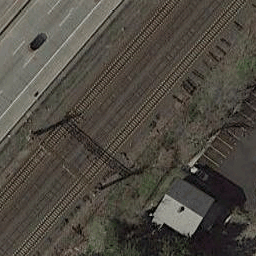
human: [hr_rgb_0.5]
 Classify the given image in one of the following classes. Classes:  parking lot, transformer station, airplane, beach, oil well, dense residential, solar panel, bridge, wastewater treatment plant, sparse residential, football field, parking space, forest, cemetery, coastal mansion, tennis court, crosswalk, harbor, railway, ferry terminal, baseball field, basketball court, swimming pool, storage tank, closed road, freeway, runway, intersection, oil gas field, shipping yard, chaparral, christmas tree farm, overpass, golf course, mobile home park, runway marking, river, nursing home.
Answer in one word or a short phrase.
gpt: railway